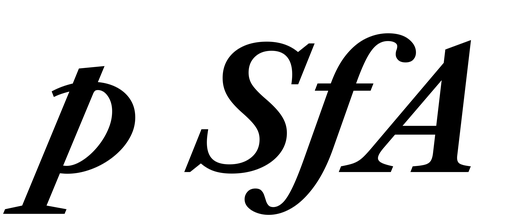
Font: LibreCaslonText-Italic_Bold_Italic